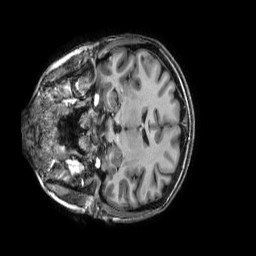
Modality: T1w
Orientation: coronal
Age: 26
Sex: female
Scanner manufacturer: ge
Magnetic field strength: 3 T
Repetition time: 0.008852 s
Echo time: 0.00374 s